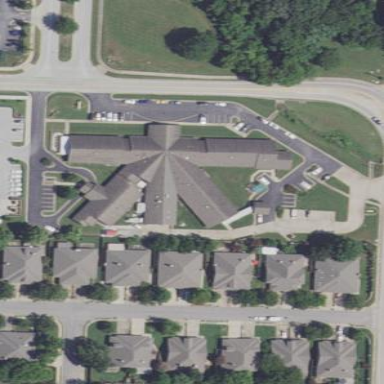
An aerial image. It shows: Residential building.